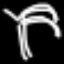
Label: palm tree